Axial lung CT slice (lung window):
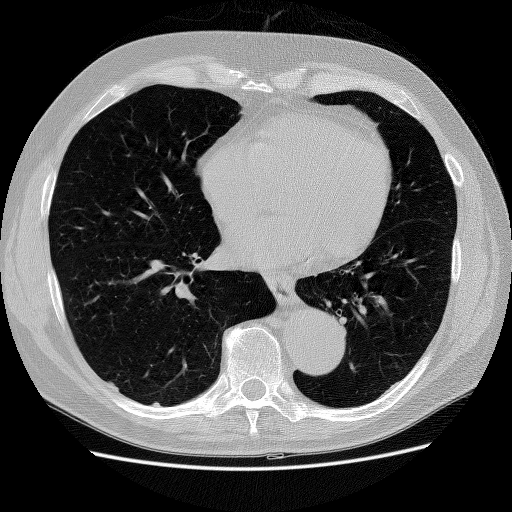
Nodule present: no